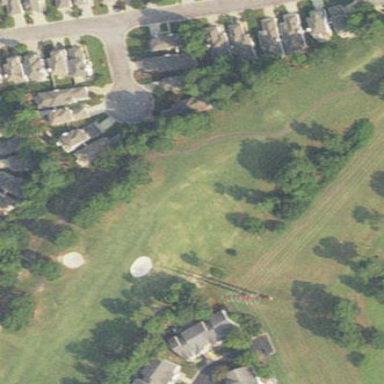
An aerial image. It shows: Rough area on grassy golf course.